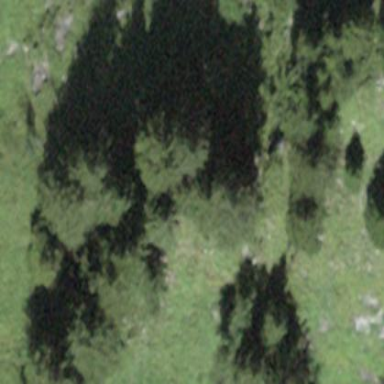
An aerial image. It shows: Forest area.